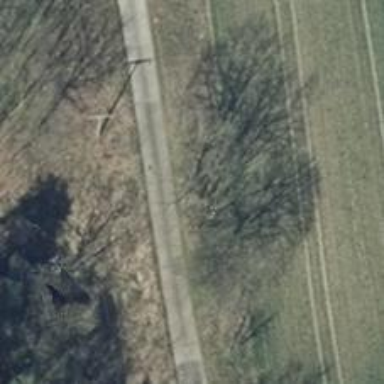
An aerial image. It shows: Row of deciduous broadleaved trees.